Question: By using <URL>, I've created a menu-box with multiple choices.
For each menu item there is a label and a short description, as shown in figure below:

You could find an example with the code on <URL>.
Now, I'd like to:
1. Align menu-item content on middle (regarding the vertical-alignment);
2. Align the submit button on bottom-right.
Someone can suggest me how to do that?
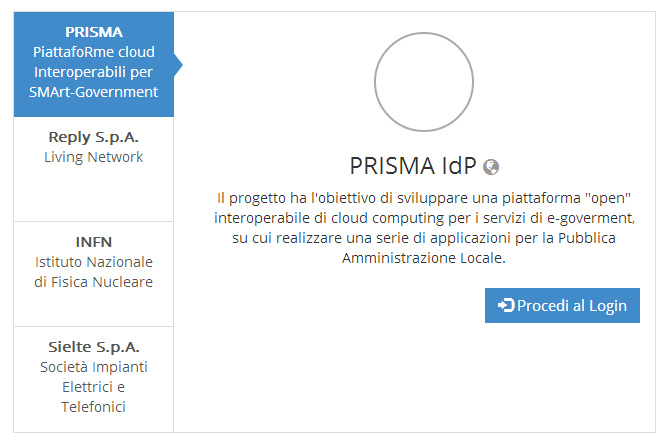
Answer: I've recently used this excellent tutorial by @beaver82minimit that allows to create equal height columns bootstrap style: <URL>
You can use it like this:
'''
<div class="container container-xs-height">
<div class="row row-xs-height">
<div class="col-xs-6 col-xs-height"></div>
<div class="col-xs-3 col-xs-height col-top"></div>
<div class="col-xs-2 col-xs-height col-middle"></div>
<div class="col-xs-1 col-xs-height col-bottom"></div>
</div>
</div>
'''
With the class 'col-middle' you can center your content vertically.
a) Add class 'bottom-right' to the button and remove the wrapping '<p>'
'''
<button type="button" class="btn btn-primary btn bottom-right" style="margin: 20px 0 0 0;"><span class="glyphicon glyphicon-log-in"></span> Submit</button>
'''
b) Add this to your stylesheet:
'''
.bottom-right {
position: absolute;
right: 0;
bottom: 0;
}
'''
To prevent tab content to overlap with button, add 'padding-bottom' to tab-content div:
'''
div.bhoechie-tab-content{
background-color: #ffffff;
padding-left: 20px;
padding-top: 10px;
padding-bottom: 54px;
}
'''
Here is a demo: <URL>
'''
.text-center {
display: table;
width: 100%;
}
.text-center > div {
display: table-cell;
vertical-align: middle;
}
'''
Add divs under to markup:
'''
<a href="#" class="list-group-item idp-group-item text-center">
<div>
<strong>Label B</strong><br/>Label B Desc
</div>
</a>
'''
Demo: <URL>